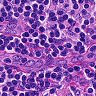
Metastatic tissue present: no